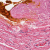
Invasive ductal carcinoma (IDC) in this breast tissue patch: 0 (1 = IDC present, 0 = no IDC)